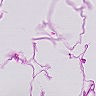
Metastatic tissue present: no